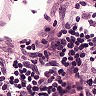
Metastatic tissue present: no